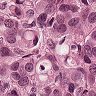
Metastatic tissue present: yes